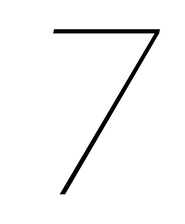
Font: Poppins-ThinItalic